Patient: sex F, age 65
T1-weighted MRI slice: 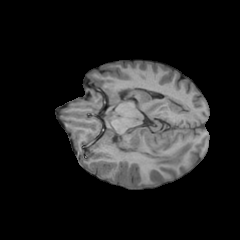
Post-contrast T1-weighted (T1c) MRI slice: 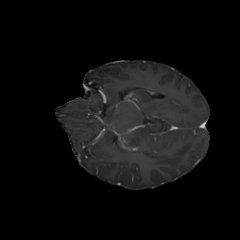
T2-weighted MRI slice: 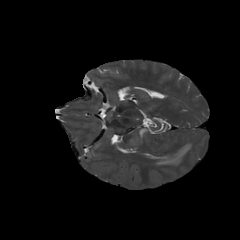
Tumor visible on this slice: yes
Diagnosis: Glioblastoma, IDH-wildtype
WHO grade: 4